Current action and preconditions to check: trajectory_clear

Your task: For each precondition in the list above, predict whether it will hold at this action.

Consider the current scene as observed from the mobile robot's camera, and analyze the predicted future states of all dynamic agents (e.g., people, animals, vehicles, or any moving entities) within the NEXT SECOND.

IMPORTANT: Only answer "very likely" if you are absolutely certain—based on strong, clear evidence—that a dynamic agent will violate the precondition in the predicted future state. Do NOT answer "very likely" for unlikely, ambiguous, or low-probability risks.

Ask yourself for each precondition: Is there a high probability, with clear and convincing evidence, that the predicted future states of any dynamic agent will interfere with the predicted future state of the currently executing action within the NEXT SECOND, causing that precondition to fail?

Assess the risk level based on these predictions. Use "likely" or "very likely" if motions create a clear risk of interference.

Use "neutral" or "improbable" if agents are nearby but their predicted paths are clearly diverging or non-conflicting.

Failure Risk Categories: "very improbable", "improbable", "neutral", "likely", "very likely"

Answer Format: Output ONLY the probability_of_failure value from these categories: "very improbable", "improbable", "neutral", "likely", "very likely"

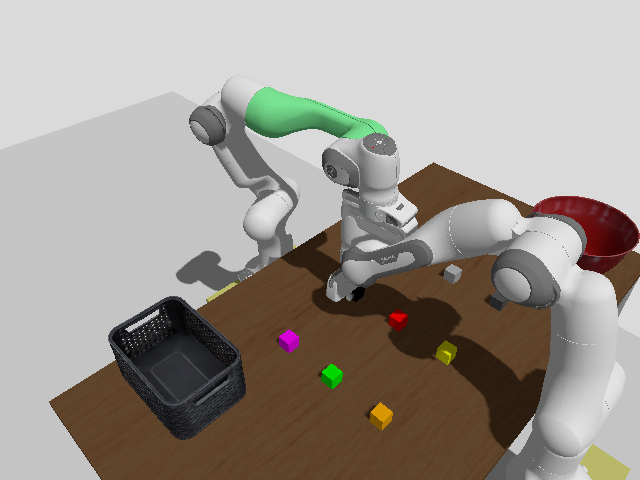

Answer: likely